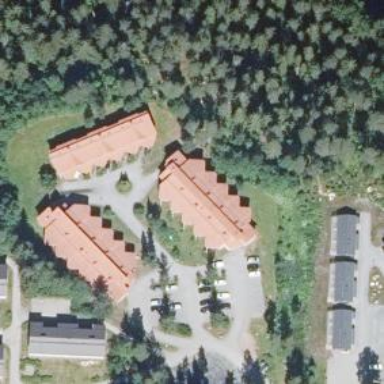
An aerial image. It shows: Apartment hotel building designed for tourism.